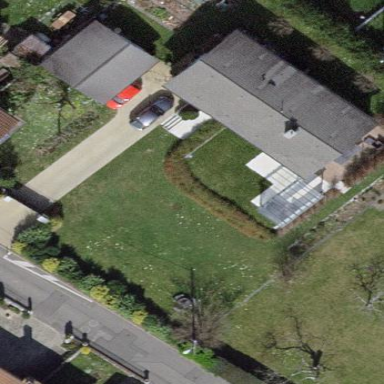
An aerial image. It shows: Garden enclosed by fence.